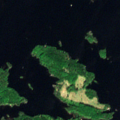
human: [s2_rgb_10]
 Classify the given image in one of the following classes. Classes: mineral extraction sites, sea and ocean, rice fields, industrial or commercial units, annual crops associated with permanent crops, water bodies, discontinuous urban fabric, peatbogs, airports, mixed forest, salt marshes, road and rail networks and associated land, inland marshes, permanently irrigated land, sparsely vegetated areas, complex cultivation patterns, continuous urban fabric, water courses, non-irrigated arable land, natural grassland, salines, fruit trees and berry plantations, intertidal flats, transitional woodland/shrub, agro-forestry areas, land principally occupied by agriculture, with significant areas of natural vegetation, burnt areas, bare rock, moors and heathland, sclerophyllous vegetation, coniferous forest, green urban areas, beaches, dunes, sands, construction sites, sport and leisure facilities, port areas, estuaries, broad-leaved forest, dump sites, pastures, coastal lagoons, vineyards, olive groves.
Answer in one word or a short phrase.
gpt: mixed forest, water bodies